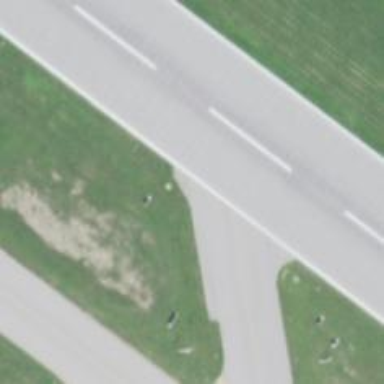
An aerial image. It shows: View of taxiway at the airport.